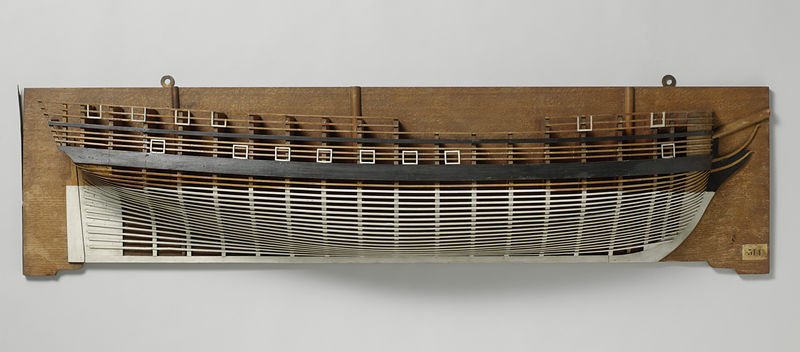
Titel: Halfmodel van een fregat van 44 stukken
Standort: Amsterdam
Institution: Rijksmuseum
Schlagwörter: white, black, mixed media, windows, brown, wood, boat, ship, metal, graphic, model, sculpture, abstract, construction, rust, hanging, float, iron, stern, modle, plaque, wire, rustic, 3d, wod, monocromatic, wall art, plauge, grates